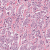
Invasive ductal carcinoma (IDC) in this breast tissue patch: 1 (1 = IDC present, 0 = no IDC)